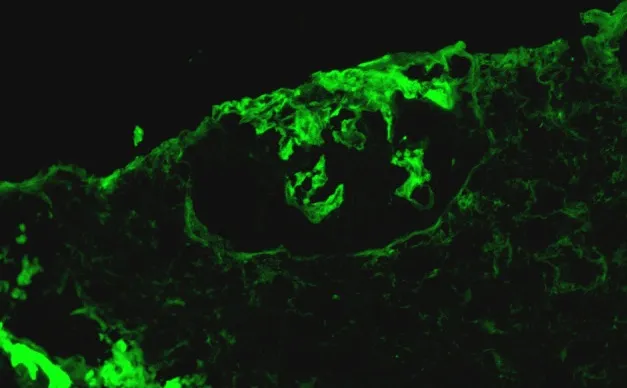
Linear (2+) staining along the glomerular capillary loops for IgG.
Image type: pathology (immunostaining)